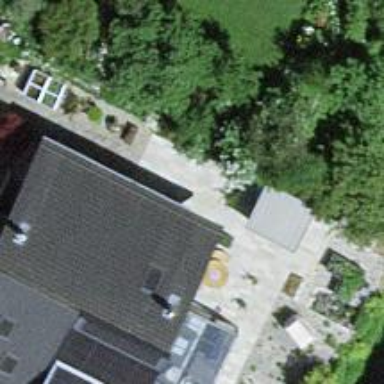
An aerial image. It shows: Terrace building.